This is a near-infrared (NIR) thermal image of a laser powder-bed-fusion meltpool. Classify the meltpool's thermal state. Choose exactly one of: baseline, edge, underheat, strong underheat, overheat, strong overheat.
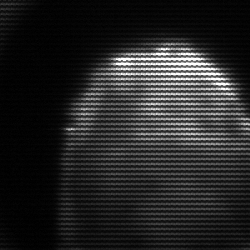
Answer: edge